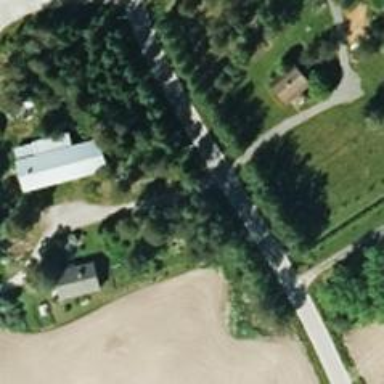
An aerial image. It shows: Unclassified road.